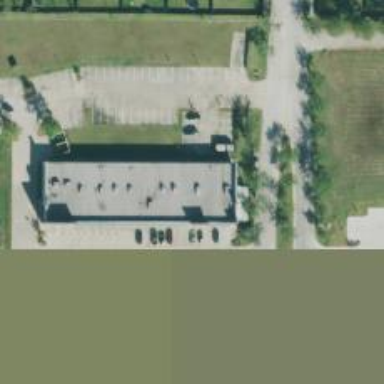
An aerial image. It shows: Preparatory school.